Question: I'm developing a mobile app with QML/QtQuick and Qt 5.9.x (Qt 5.10+ is not an option because it doesn't support iOS 8 and 9).
In my vertical layout I'd like to make 'Image' be automatically resized to available height, but I can't figure out how to achieve this: it's always shown in full height. My QML file:
'''
import QtQuick 2.9
import QtQuick.Controls 2.2
import QtQuick.Layouts 1.3
ApplicationWindow {
id: window
visible: true
// simulate iPhone 6
width: 375
height: 667
ColumnLayout {
anchors.fill: parent
spacing: 0
Text {
text: qsTr("multiline text multiline text multiline text multiline text")
textFormat: Text.PlainText
horizontalAlignment: Text.AlignHCenter
wrapMode: Text.WordWrap
font { weight: Font.Normal; pointSize: 18 }
Layout.fillWidth: true
Layout.topMargin: 20
}
Text {
text: qsTr("title1")
textFormat: Text.PlainText
font { weight: Font.DemiBold; pointSize: 50 }
Layout.alignment: Qt.AlignHCenter
Layout.topMargin: 30
}
Text {
text: qsTr("title2")
textFormat: Text.PlainText
font { weight: Font.DemiBold; pointSize: 25 }
Layout.alignment: Qt.AlignHCenter
}
Image {
source: "qrc:/Painting.jpg"
verticalAlignment: Image.AlignTop
fillMode: Image.PreserveAspectCrop
// Layout.preferredHeight: 200 // that's how I obtained the second screenshot, but using a constant is not an option of course
Layout.alignment: Qt.AlignHCenter
Layout.topMargin: 20
}
Text {
text: qsTr("multiline text multiline text multiline text multiline text")
textFormat: Text.PlainText
horizontalAlignment: Text.AlignHCenter
wrapMode: Text.WordWrap
font { weight: Font.Normal; pointSize: 17 }
Layout.fillWidth: true
Layout.topMargin: 20
}
GridLayout {
Layout.maximumWidth: 300
Layout.alignment: Qt.AlignHCenter
Layout.topMargin: 20
Layout.bottomMargin: 30
rows: 3
columns: 3
rowSpacing: 10
columnSpacing: 10
Rectangle {
color: "blue"
Layout.row: 0
Layout.column: 0
Layout.columnSpan: 3
Layout.fillWidth: true
Layout.preferredHeight: 25
}
Rectangle {
color: "blue"
Layout.row: 1
Layout.column: 0
Layout.fillWidth: true
Layout.preferredHeight: 25
}
Rectangle {
color: "blue"
Layout.row: 1
Layout.column: 1
Layout.columnSpan: 2
Layout.fillWidth: true
Layout.preferredHeight: 25
}
Rectangle {
color: "blue"
Layout.row: 2
Layout.column: 0
Layout.fillWidth: true
Layout.preferredHeight: 25
}
Rectangle {
color: "blue"
Layout.row: 2
Layout.column: 1
Layout.fillWidth: true
Layout.preferredHeight: 25
}
Rectangle {
color: "blue"
Layout.row: 2
Layout.column: 2
Layout.fillWidth: true
Layout.preferredHeight: 25
}
}
}
}
'''
First image is how it's shown now, second one is how I want it to be: (screenshots are from desktop, but on mobile the result is the same)

I know how to achieve the desired behavior on iOS through AutoLayout (play with image's hugging priority and/or compression resistance), but I can't find anything similar in QML/QtQuick.
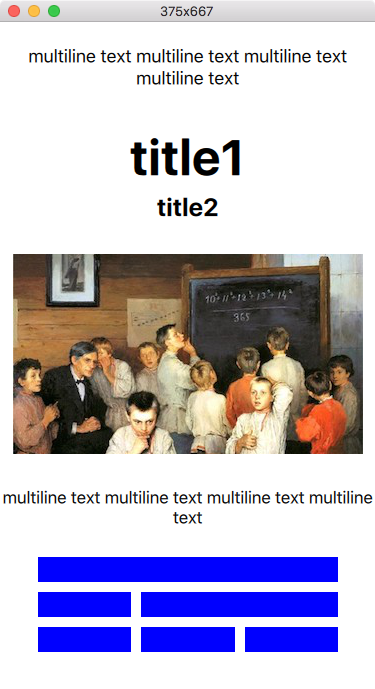
Answer: Using 'Layout.fillHeight' will automatically resize the 'Image' to the available height:
'''
Image {
// ...
fillMode: Image.PreserveAspectCrop
Layout.fillHeight: true
}
'''